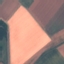
Land use / land cover: AnnualCrop